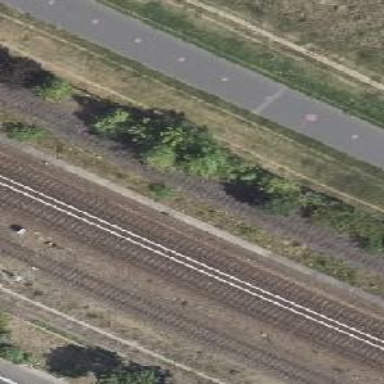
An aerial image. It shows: Solitary milestone along the railway.